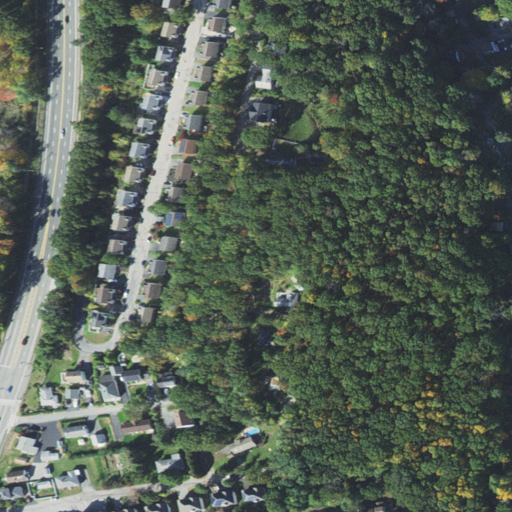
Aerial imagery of mountain in Massachusetts named Wigwam Hill containing medium intensity development, open development, low intensity development, deciduous forest, high intensity development, and woody wetlands